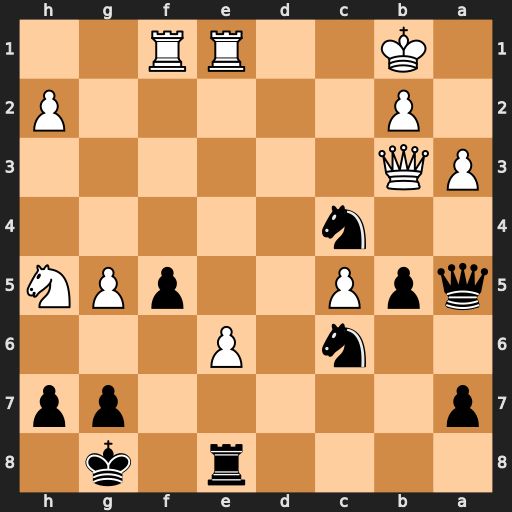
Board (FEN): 4r1k1/p5pp/2n1P3/qpP2pPN/2n5/PQ6/1P5P/1K2RR2
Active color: b
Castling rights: -
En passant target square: -
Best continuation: Nd2+ Ka2 Nxb3